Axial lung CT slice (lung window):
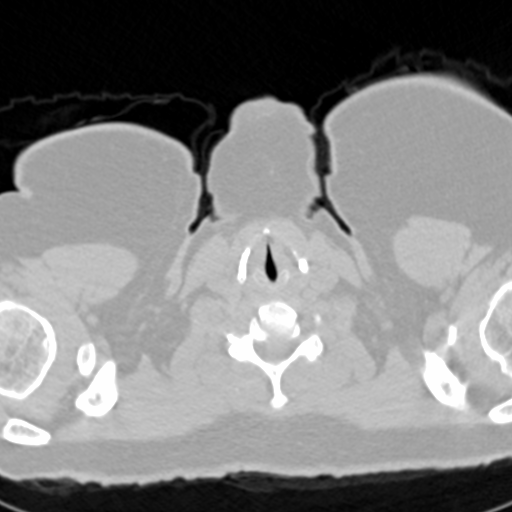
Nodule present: no